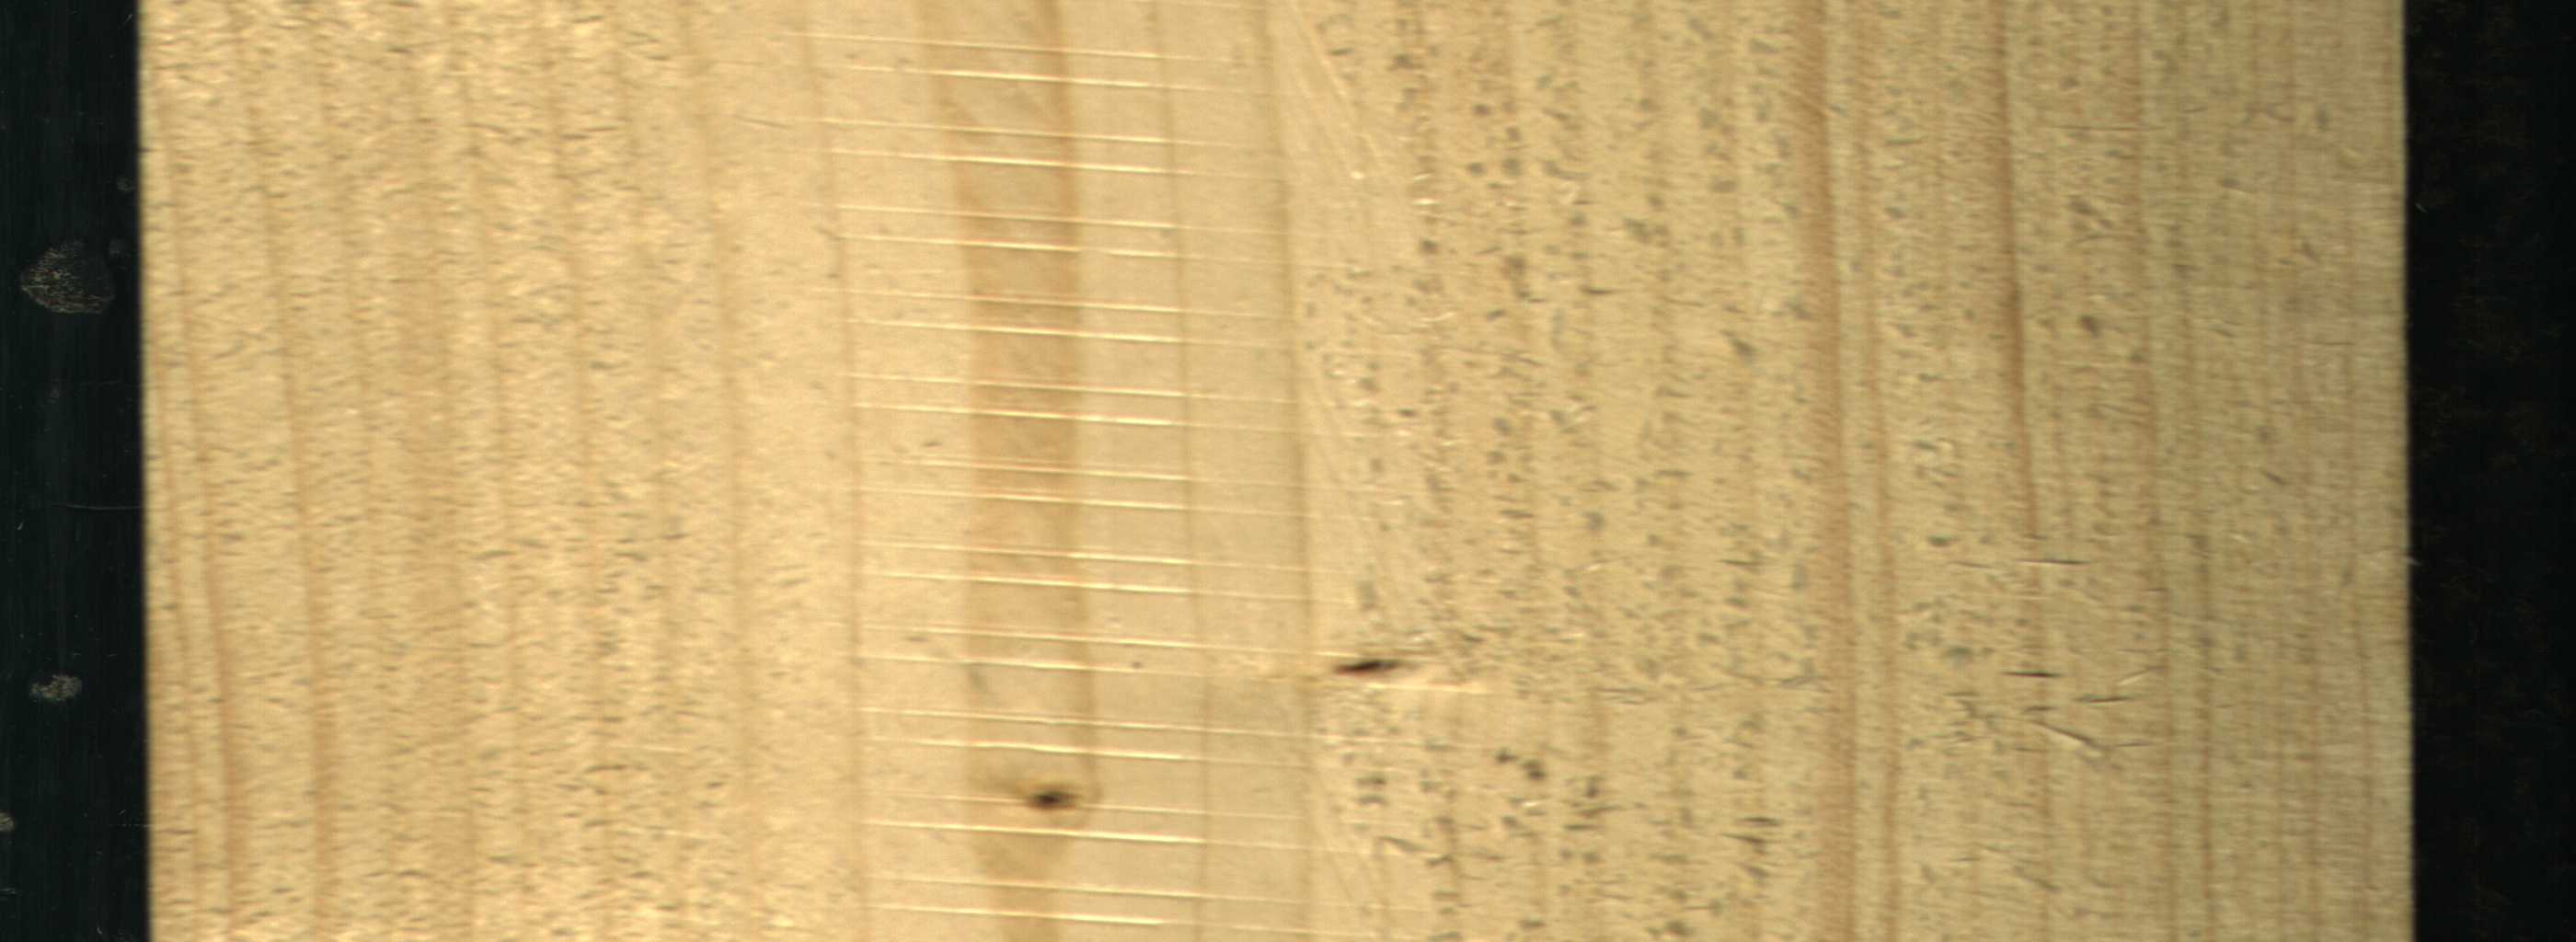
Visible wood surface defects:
Dead_Knot
Live_Knot